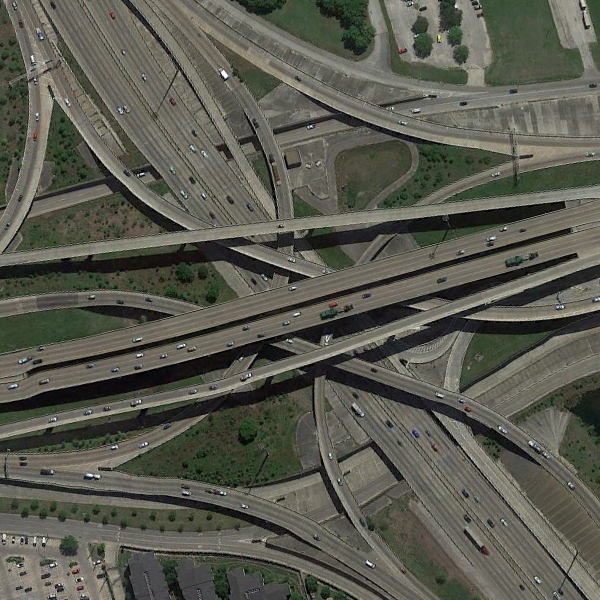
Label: Viaduct